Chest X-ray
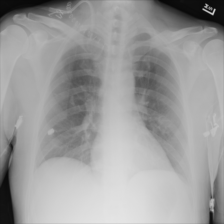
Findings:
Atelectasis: negative
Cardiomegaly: negative
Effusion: negative
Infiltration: negative
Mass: negative
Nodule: negative
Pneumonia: negative
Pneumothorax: negative
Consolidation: positive
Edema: negative
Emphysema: negative
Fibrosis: negative
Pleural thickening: negative
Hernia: negative